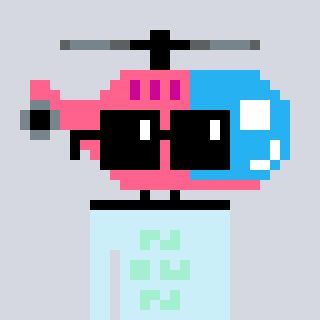
a pixel art character with square black sunglasses, a helicopter-shaped head and a cold-colored body on a cool background